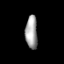
Tissue: prostate
Cell type: T cells
Senescence score: 0.7096
Nuclear area (px): 390
Mean DAPI intensity: 162.326